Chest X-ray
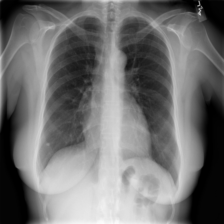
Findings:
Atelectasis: negative
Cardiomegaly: negative
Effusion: negative
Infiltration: negative
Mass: negative
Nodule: negative
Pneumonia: negative
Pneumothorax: negative
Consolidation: negative
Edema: negative
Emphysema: negative
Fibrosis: negative
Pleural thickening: negative
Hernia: negative